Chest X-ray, AP view. Patient: 35 years old, sex M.
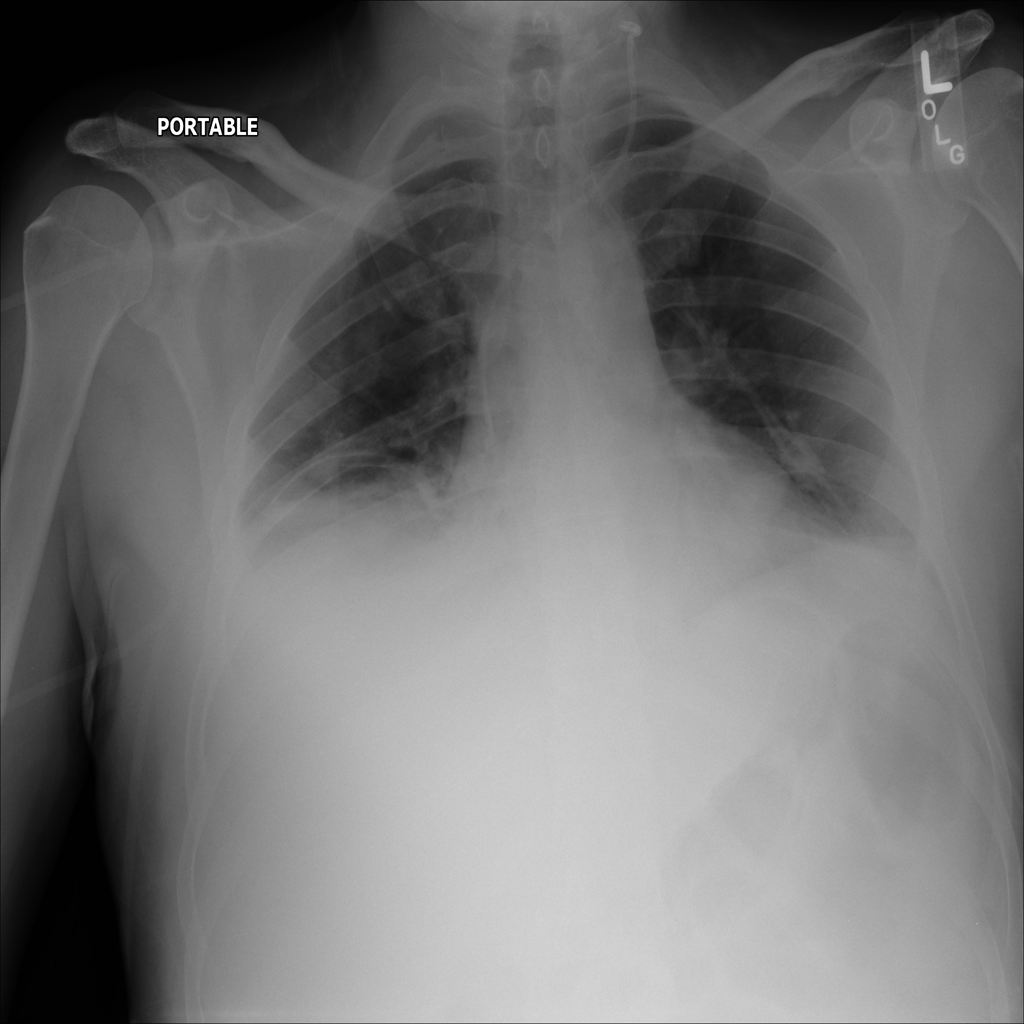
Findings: Atelectasis, Consolidation, Infiltration